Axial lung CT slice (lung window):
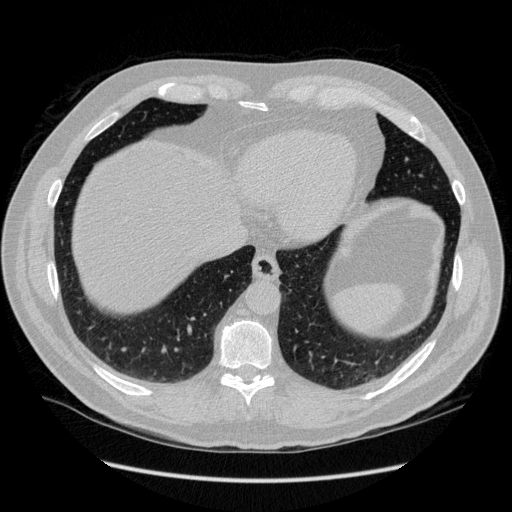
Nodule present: no